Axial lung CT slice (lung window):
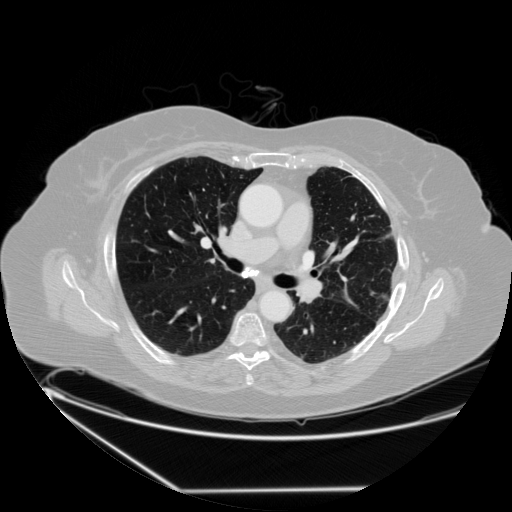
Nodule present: no